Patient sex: M
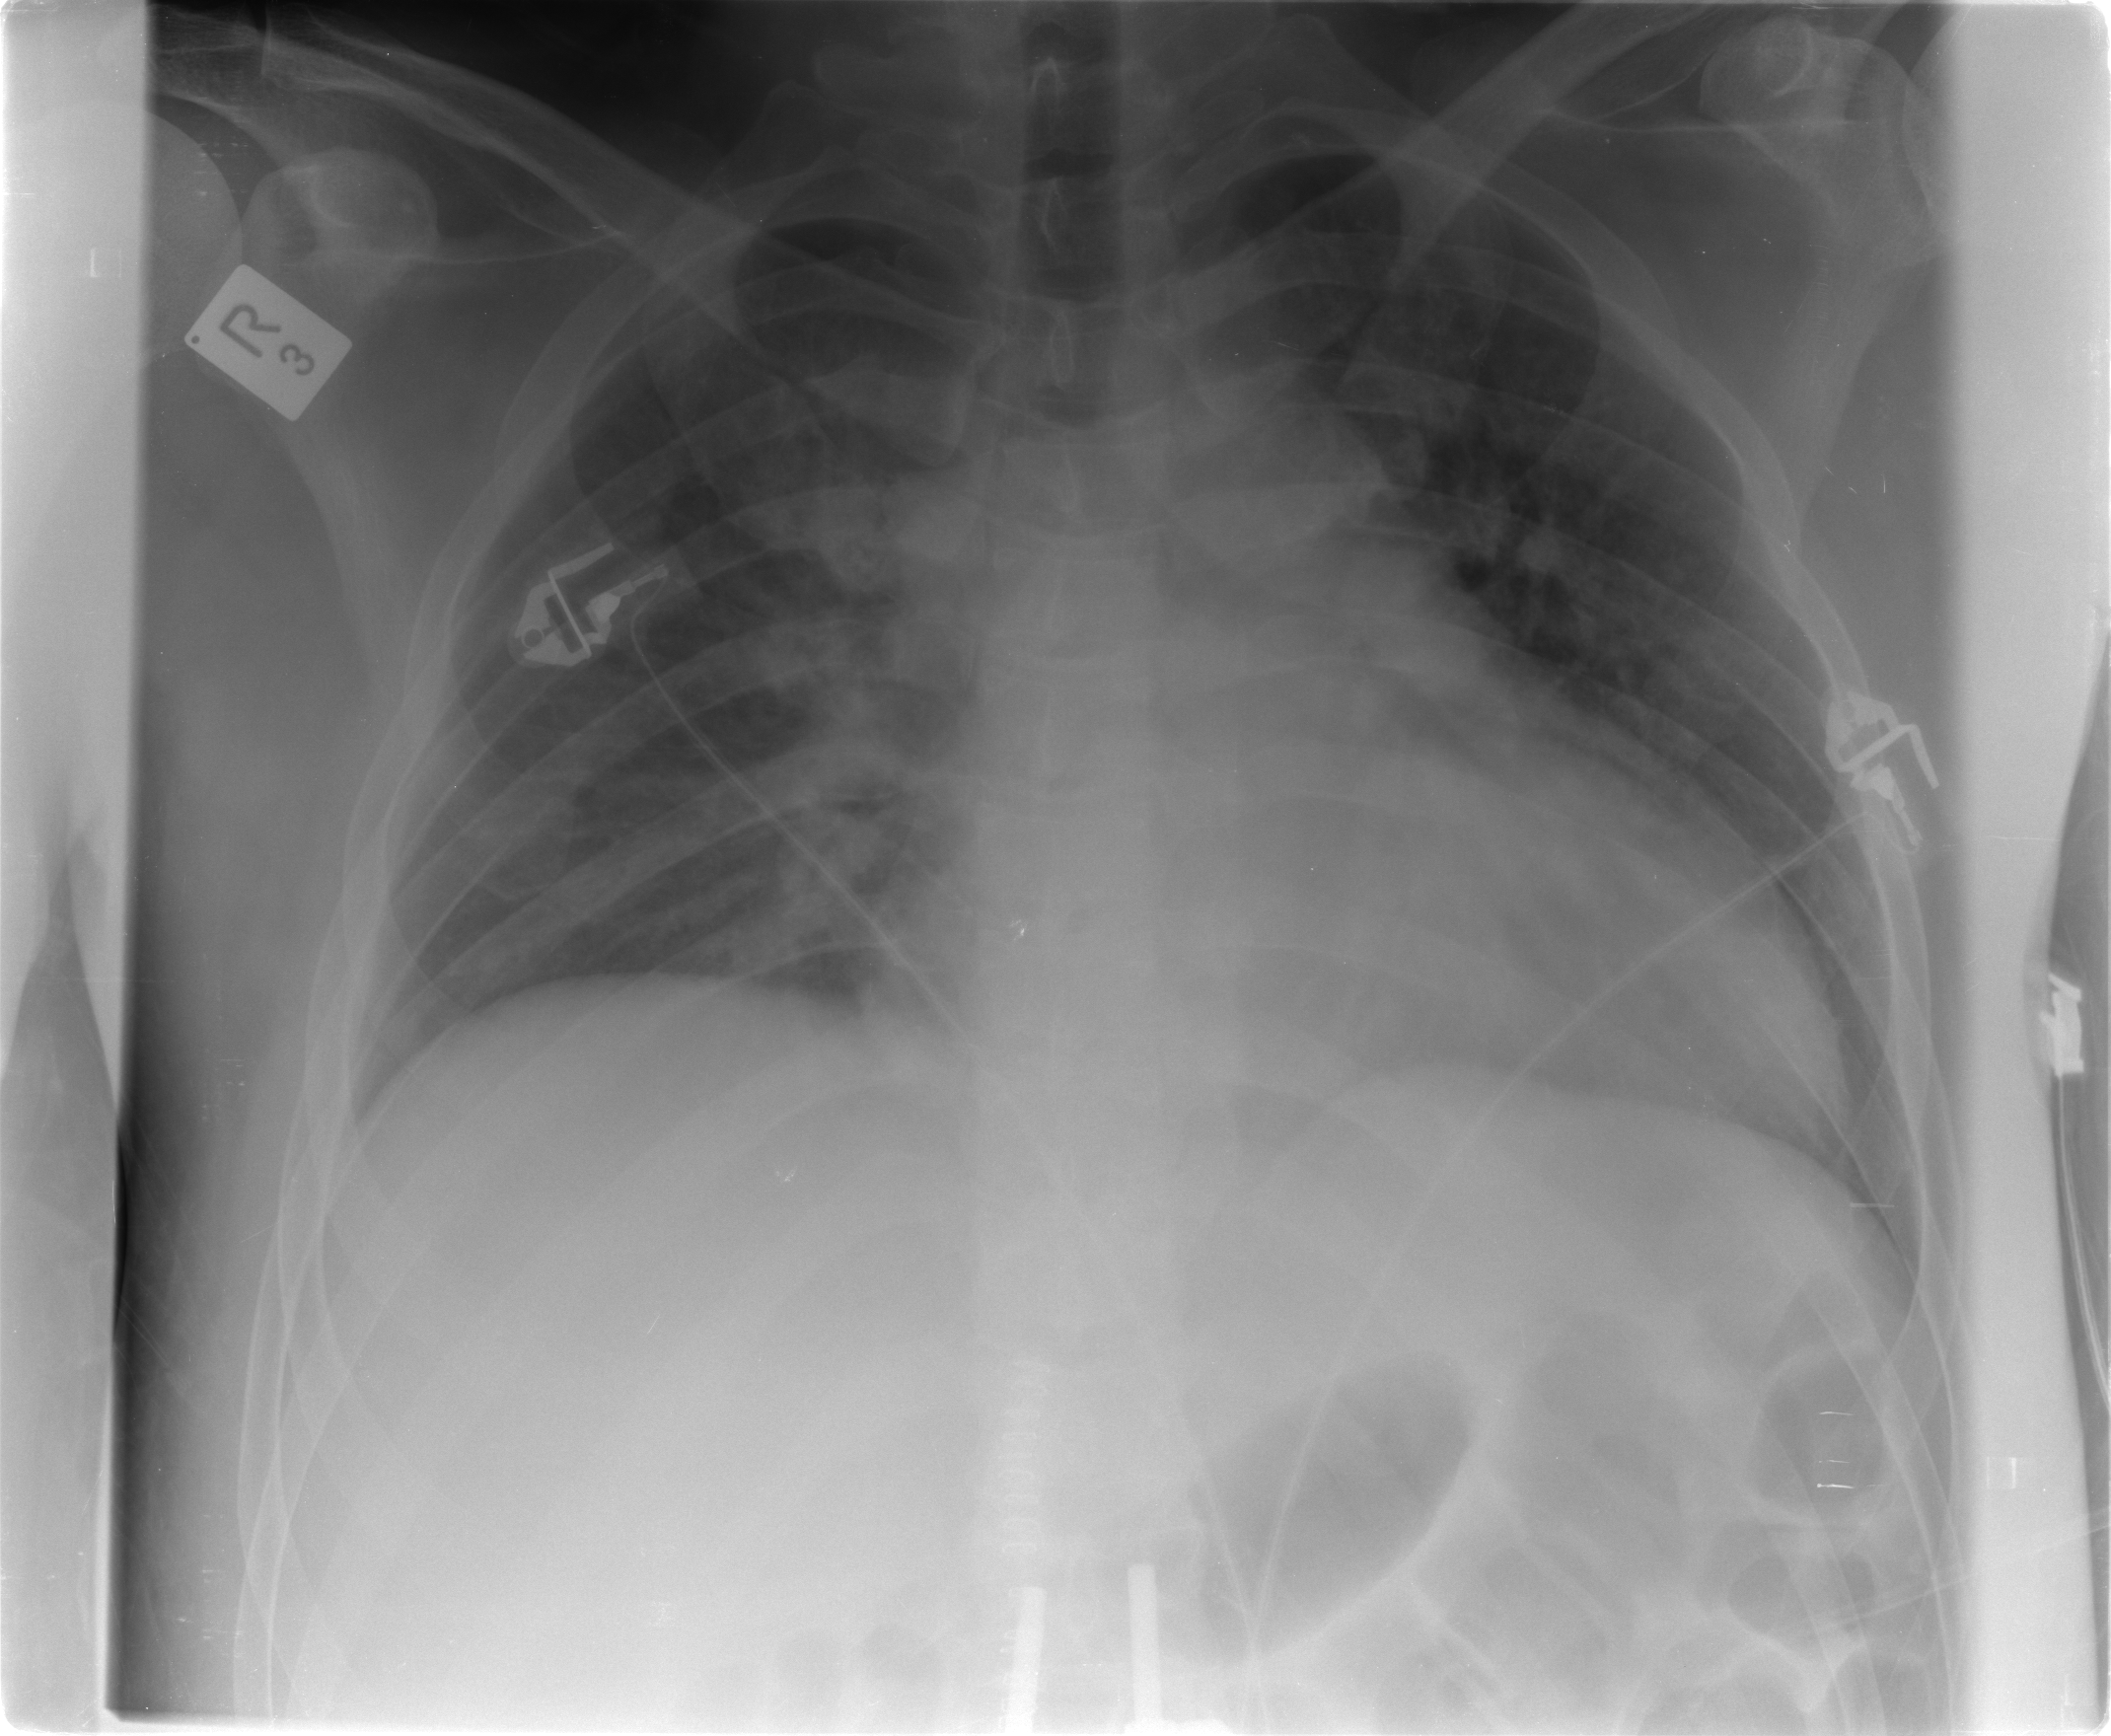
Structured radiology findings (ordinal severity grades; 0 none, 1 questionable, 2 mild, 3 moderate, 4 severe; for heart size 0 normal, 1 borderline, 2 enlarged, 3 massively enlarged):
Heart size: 2
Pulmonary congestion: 2
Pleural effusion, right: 1
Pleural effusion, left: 1
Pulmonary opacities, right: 2
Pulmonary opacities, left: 2
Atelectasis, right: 2
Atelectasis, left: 2